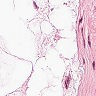
Metastatic tissue present: no